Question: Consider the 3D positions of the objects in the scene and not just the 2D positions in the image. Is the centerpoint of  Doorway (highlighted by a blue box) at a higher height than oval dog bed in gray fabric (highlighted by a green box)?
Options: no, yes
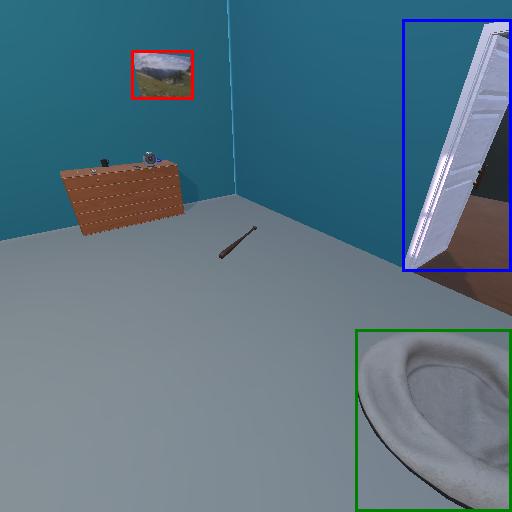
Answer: no